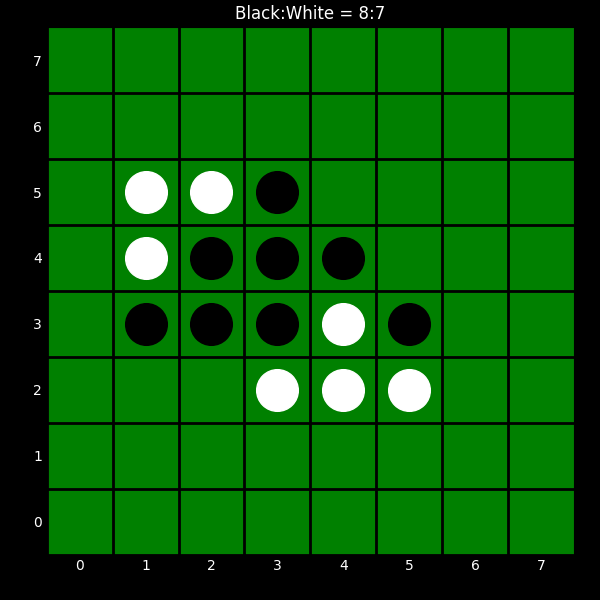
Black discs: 8
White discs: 7